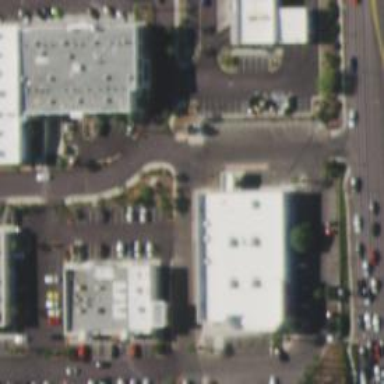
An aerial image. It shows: Pharmacy providing healthcare services.